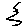
Label: zigzag